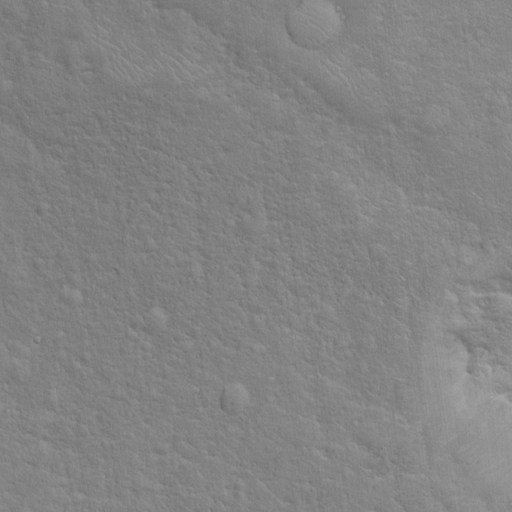
Objects detected: cone